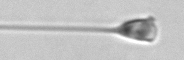
Label: Asterionellopsis_glacialis